Question: I would like to have 2 fragments visible on the same screen, but one of the two can be expanded by clicking or swiping top/bottom the expandable fragment.
I've made some research and I've found this <URL> . But unfortunately is written under Xamarin code template and not clearly understandable to do in Java.
I've some ideas about how to do that by clicking but for swiping bottom/top it's a little bit more complex I think.
This image explains well what I would like to do :

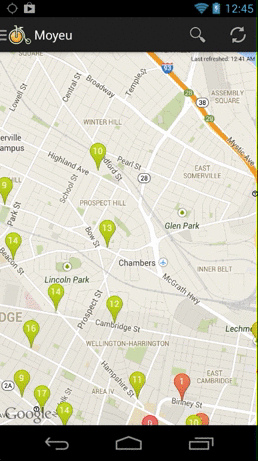
Answer: You would probably want to use the (open source and free as in Beer) SlidingUpPanel created (and open sourced) by umano. You can clone the project from their <URL>.
> The 2.2 version of the Umano Android app features a sexy sliding up draggable panel for the currently playing article. This type of a panel is a common pattern also used in the Google Music app and the Rdio app. This is an open source implementation of this component that you are free to take advantage of in your apps. Umano Team <3 Open Source.